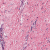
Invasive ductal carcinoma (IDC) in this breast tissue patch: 0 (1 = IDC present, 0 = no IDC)